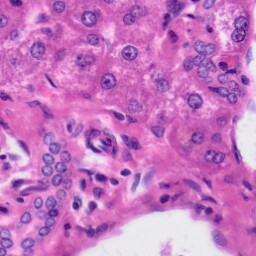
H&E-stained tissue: Liver